Question: I am rotating an object in html5 canvas around a variable point of origin.
If a user clicks on a given point in the newly rotated rectangle, I need the returned mouse coordinates to be rotated back around the same point of origin.
I have made a very quick drawing to hopefully illustrate better:

I essentially need a function that will take the actual clicked mouse coordinates as x and y and transform them to the objects position BEFORE it was rotated.
'''
var origin = {
x: 100,
y: 100
};
var angle = 45;
function transformCoordinates(x,y){
//Perform calculation to transform coordinates
return {
x : newx,
y : newy
};
}
'''
The variables available will be the transformation origin of the rotation and the angle. As well as the mouse click coordinate on the canvas (relative to the canvas itself, with 0,0 being the top left point etc)
Unfortunately math is not my strong point. Hopefully someone can help.
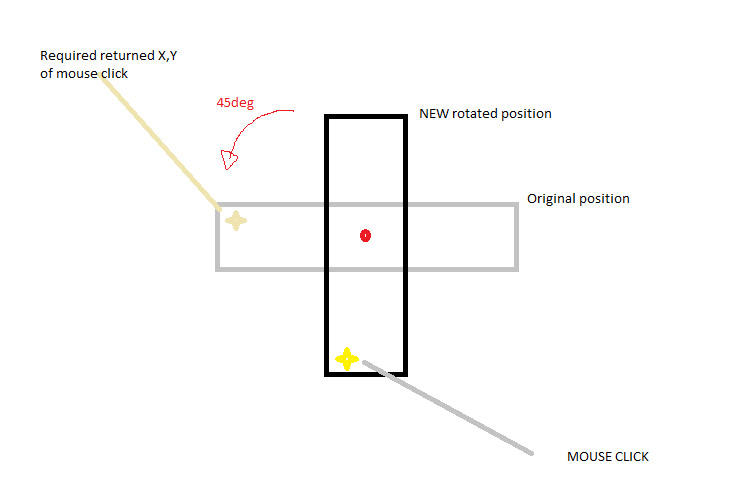
Answer: There is an even more elegant way to solve this problem than the way you did, but you need to know how to do <URL> to understand it.
You can use 'context.currentTransform' to get the <URL>.
To convert internal coordinates to screen coordinates, use these formulas:
'''
screen_X = internal_X * a + internal_Y * c + e;
screen_Y = internal_X * b + internal_Y * d + f;
'''